Question: It seems I have removed XML Data Binding Wizard from Delphi XE IDE, because I can't see it in th IDE.
Which BPL-library should I install for turning on this wizard again?
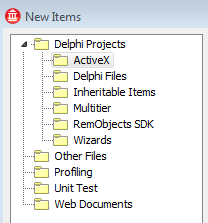
Answer: Delphi Professional only includes the XML Schema Binding Wizard (which creates a object and interface structure based on the schema), not the Data Binding Wizard (which supports transformations to datasets).